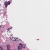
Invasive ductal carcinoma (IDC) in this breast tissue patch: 1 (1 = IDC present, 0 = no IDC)